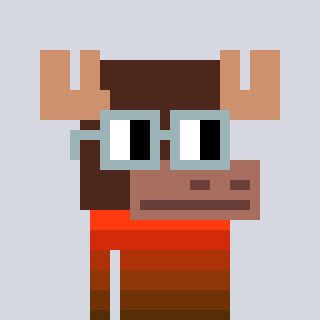
a pixel art character with square dark gray glasses, a moose-shaped head and a red-colored body on a cool background